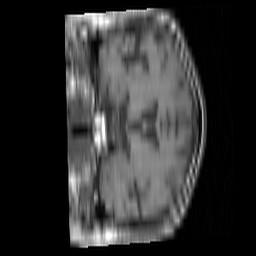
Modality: T1w
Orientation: coronal
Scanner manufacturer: siemens
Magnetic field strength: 1.5 T
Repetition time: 0.537 s
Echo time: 0.012 s